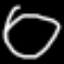
Label: donut